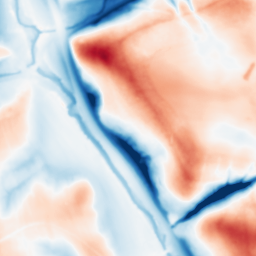
Category: multiscale
Decomposition family: dog
Decomposition parameters: sigma_low: 1
sigma_high: 20
Upsampling method: bicubic
Upsampling parameters: scale: 8
Upsampling scale: 8